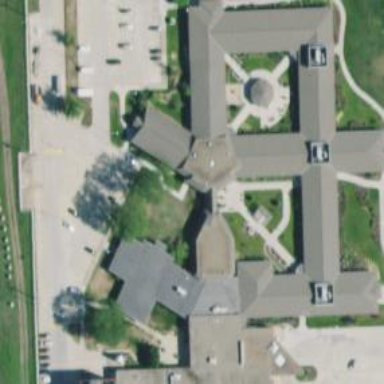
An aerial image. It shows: Nursing home.